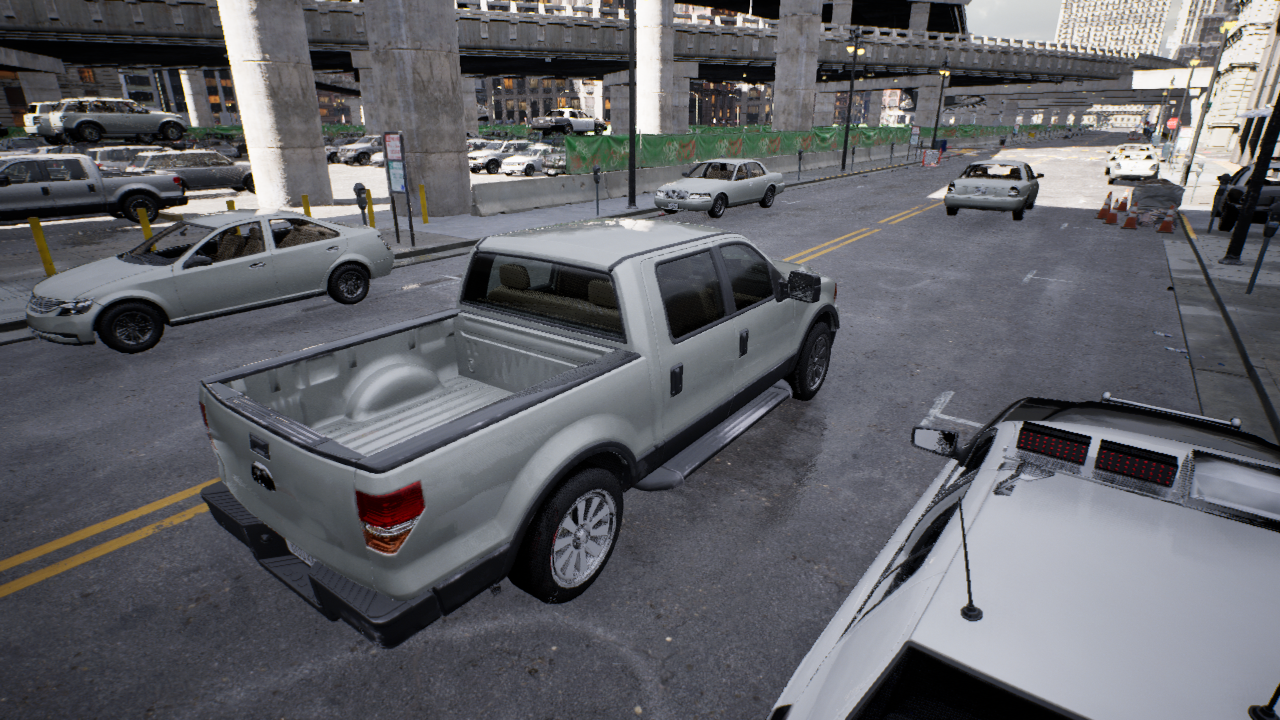
Venue: downtown
Lighting: clear day
Vehicle rig: pickup